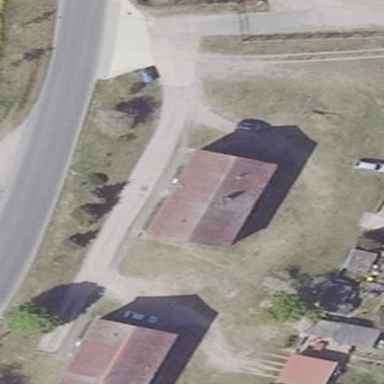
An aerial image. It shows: Residential building with gabled roof oriented along its length.